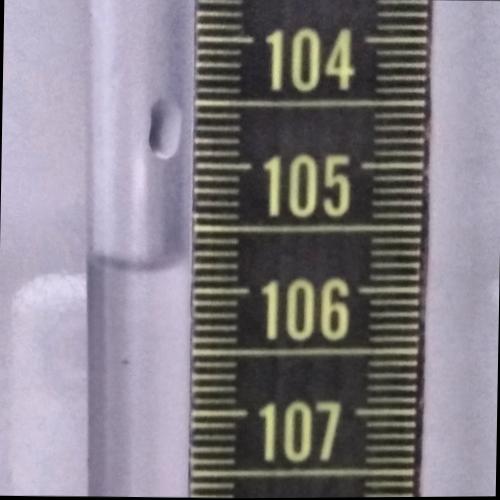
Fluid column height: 105.8 cm